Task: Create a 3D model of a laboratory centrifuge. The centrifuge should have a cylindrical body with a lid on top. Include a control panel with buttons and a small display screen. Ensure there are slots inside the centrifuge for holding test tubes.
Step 380:
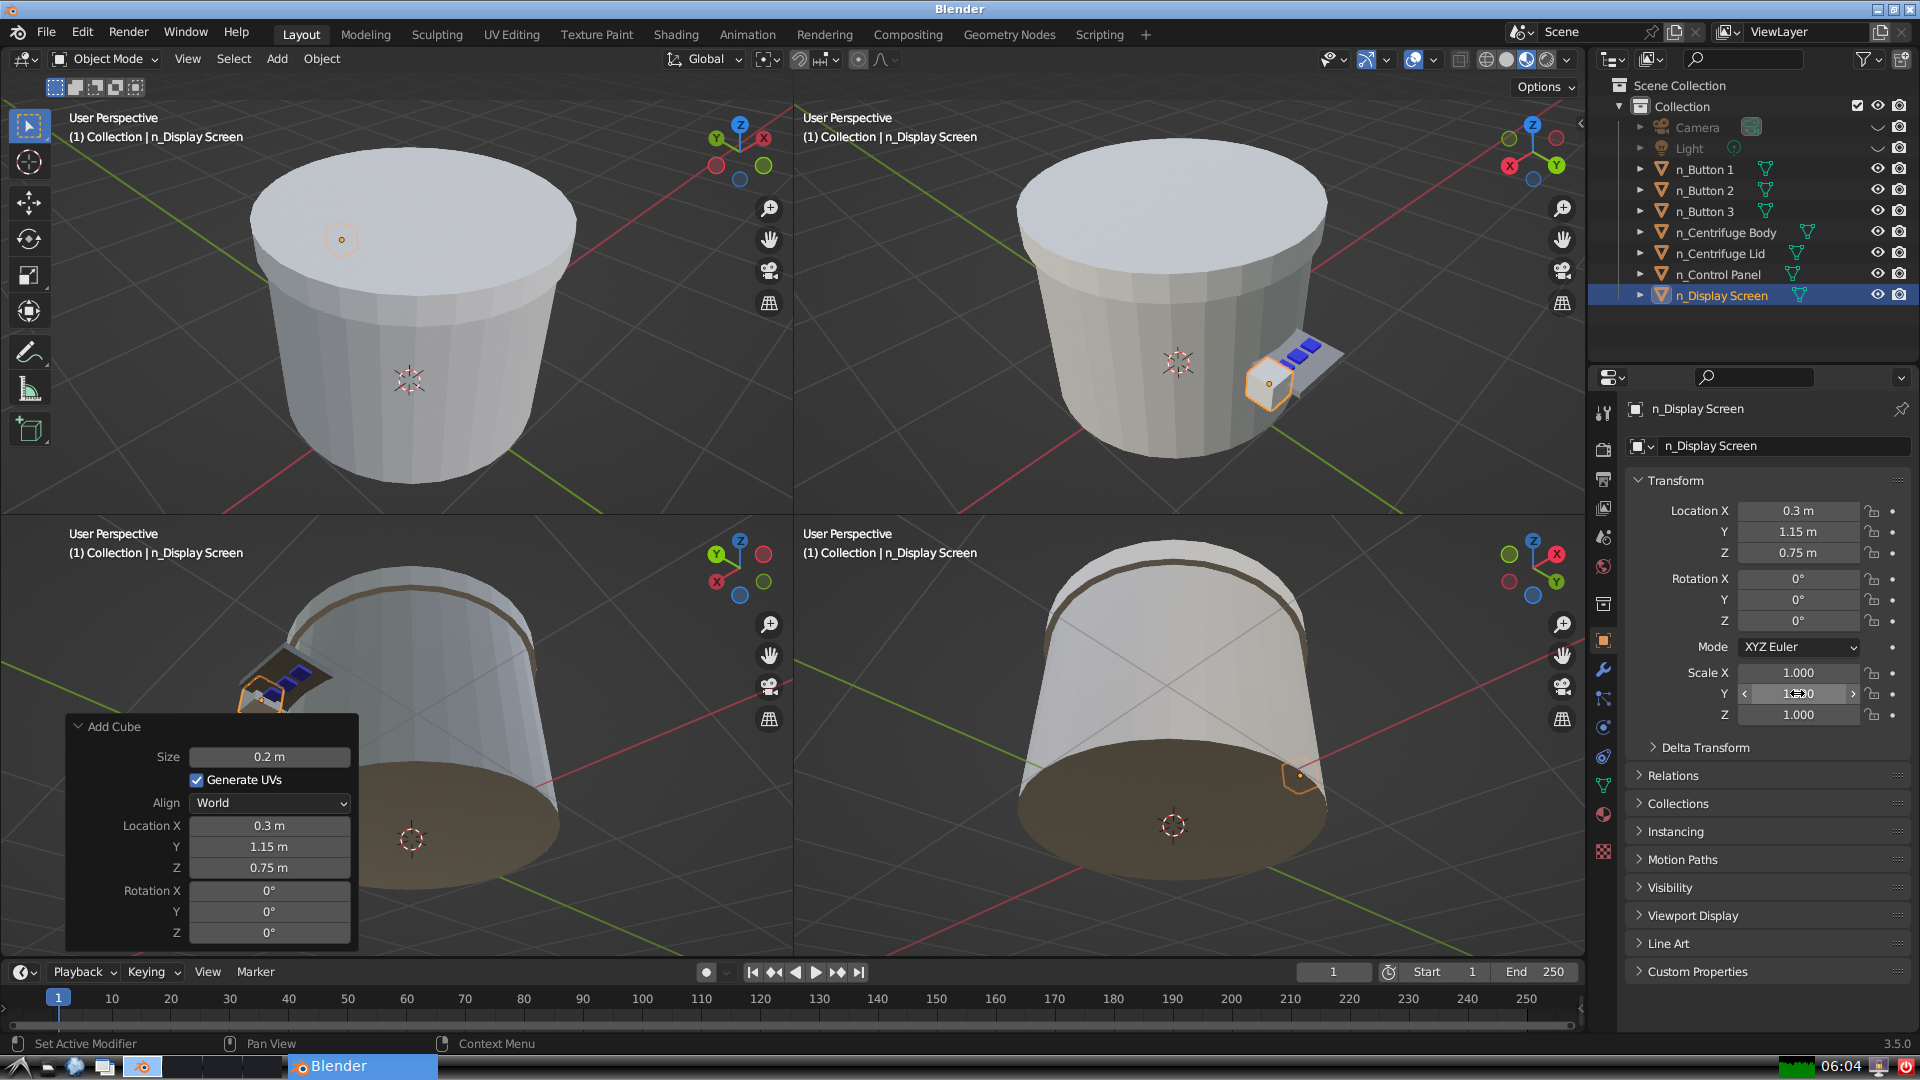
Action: {"mouse_move": [1797, 715]}